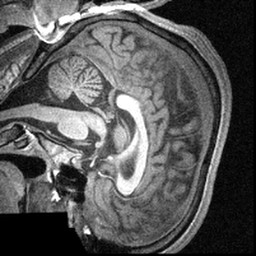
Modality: T1w
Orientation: sagittal
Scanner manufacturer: siemens
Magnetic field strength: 3 T
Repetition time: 1.57 s
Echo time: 0.00304 s